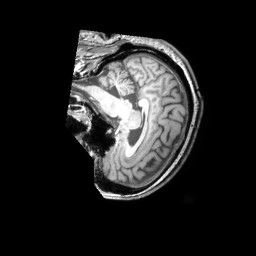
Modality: T1w
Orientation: sagittal
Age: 47
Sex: male
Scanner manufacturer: philips
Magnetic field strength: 3 T
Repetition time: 0.009879 s
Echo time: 0.004592 s